Question: I have a query function (code below) that I use to read the DB and I would like to know how do I loop the print to output -ALL- the results into a table which is something like this:

I used this to get it:
'''
$visa=$DB->query("SELECT fname,lname,email FROM users");
echo '<table BORDERCOLOR=black>';
?>
<tr>
<th>Name</th><th>LastName</th><th>E-Mail</th>
</tr>
<?php
echo "<td>";
echo $visa[0]['fname'];
echo "</td>";
echo "<td>";
echo $visa[0]['lname'];
echo "</td>";
echo "<td>";
echo $visa[0]['email'];
echo "</td>";
'''
The query function:
'''
function query($querytext) {
$rs = mysql_query($querytext, $this->_link);
if($this->_debug) {
$this->addDebugMessage(" <tr>
<td class="debug_nr">".$this->_queryCount++."</td>
<td class="debug_queInfo"><b>Query: (".@mysql_num_rows($rs).")</b></td>
<td>" . htmlspecialchars($querytext) . "</td>
</tr>
");
if(mysql_error() != '') {
$this->addDebugMessage(" <tr>
<td class="debug_nr">".$this->_queryCount++."</td>
<td class="debug_queInfo"><b>Error #".mysql_errno($this->_link)." :</b></td>
<td>" . htmlspecialchars(mysql_error($this->_link)) . "</td>
</tr>
");
}
}
if($rs) {
$num_rows = @mysql_num_rows($rs);
if($num_rows) {
if($num_rows > 0) {
$rsarray = array();
while($line = mysql_fetch_array($rs , MYSQL_ASSOC)) {
array_push($rsarray, $line);
}
mysql_free_result($rs);
return $rsarray;
} else {
return false;
}
} else {
if(mysql_affected_rows($this->_link) > 0) {
return true;
} else {
return false;
}
}
} else {
return false;
}
}
'''
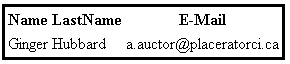
Answer: Use for or foreach loop:
'''
<?php foreach($visa as $v) {
echo "<td>";
echo $v['fname'];
echo "</td>";
echo "<td>";
echo $v['lname'];
echo "</td>";
echo "<td>";
echo $v['email'];
echo "</td>";
}
'''
In your code, '$visa' is an array of query results, and to display all the values form it you just have too loop over that array